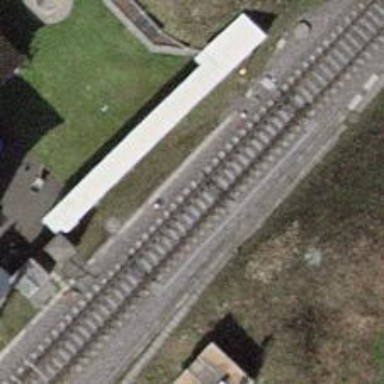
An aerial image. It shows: Railway track with contact lines for electrification.